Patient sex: M
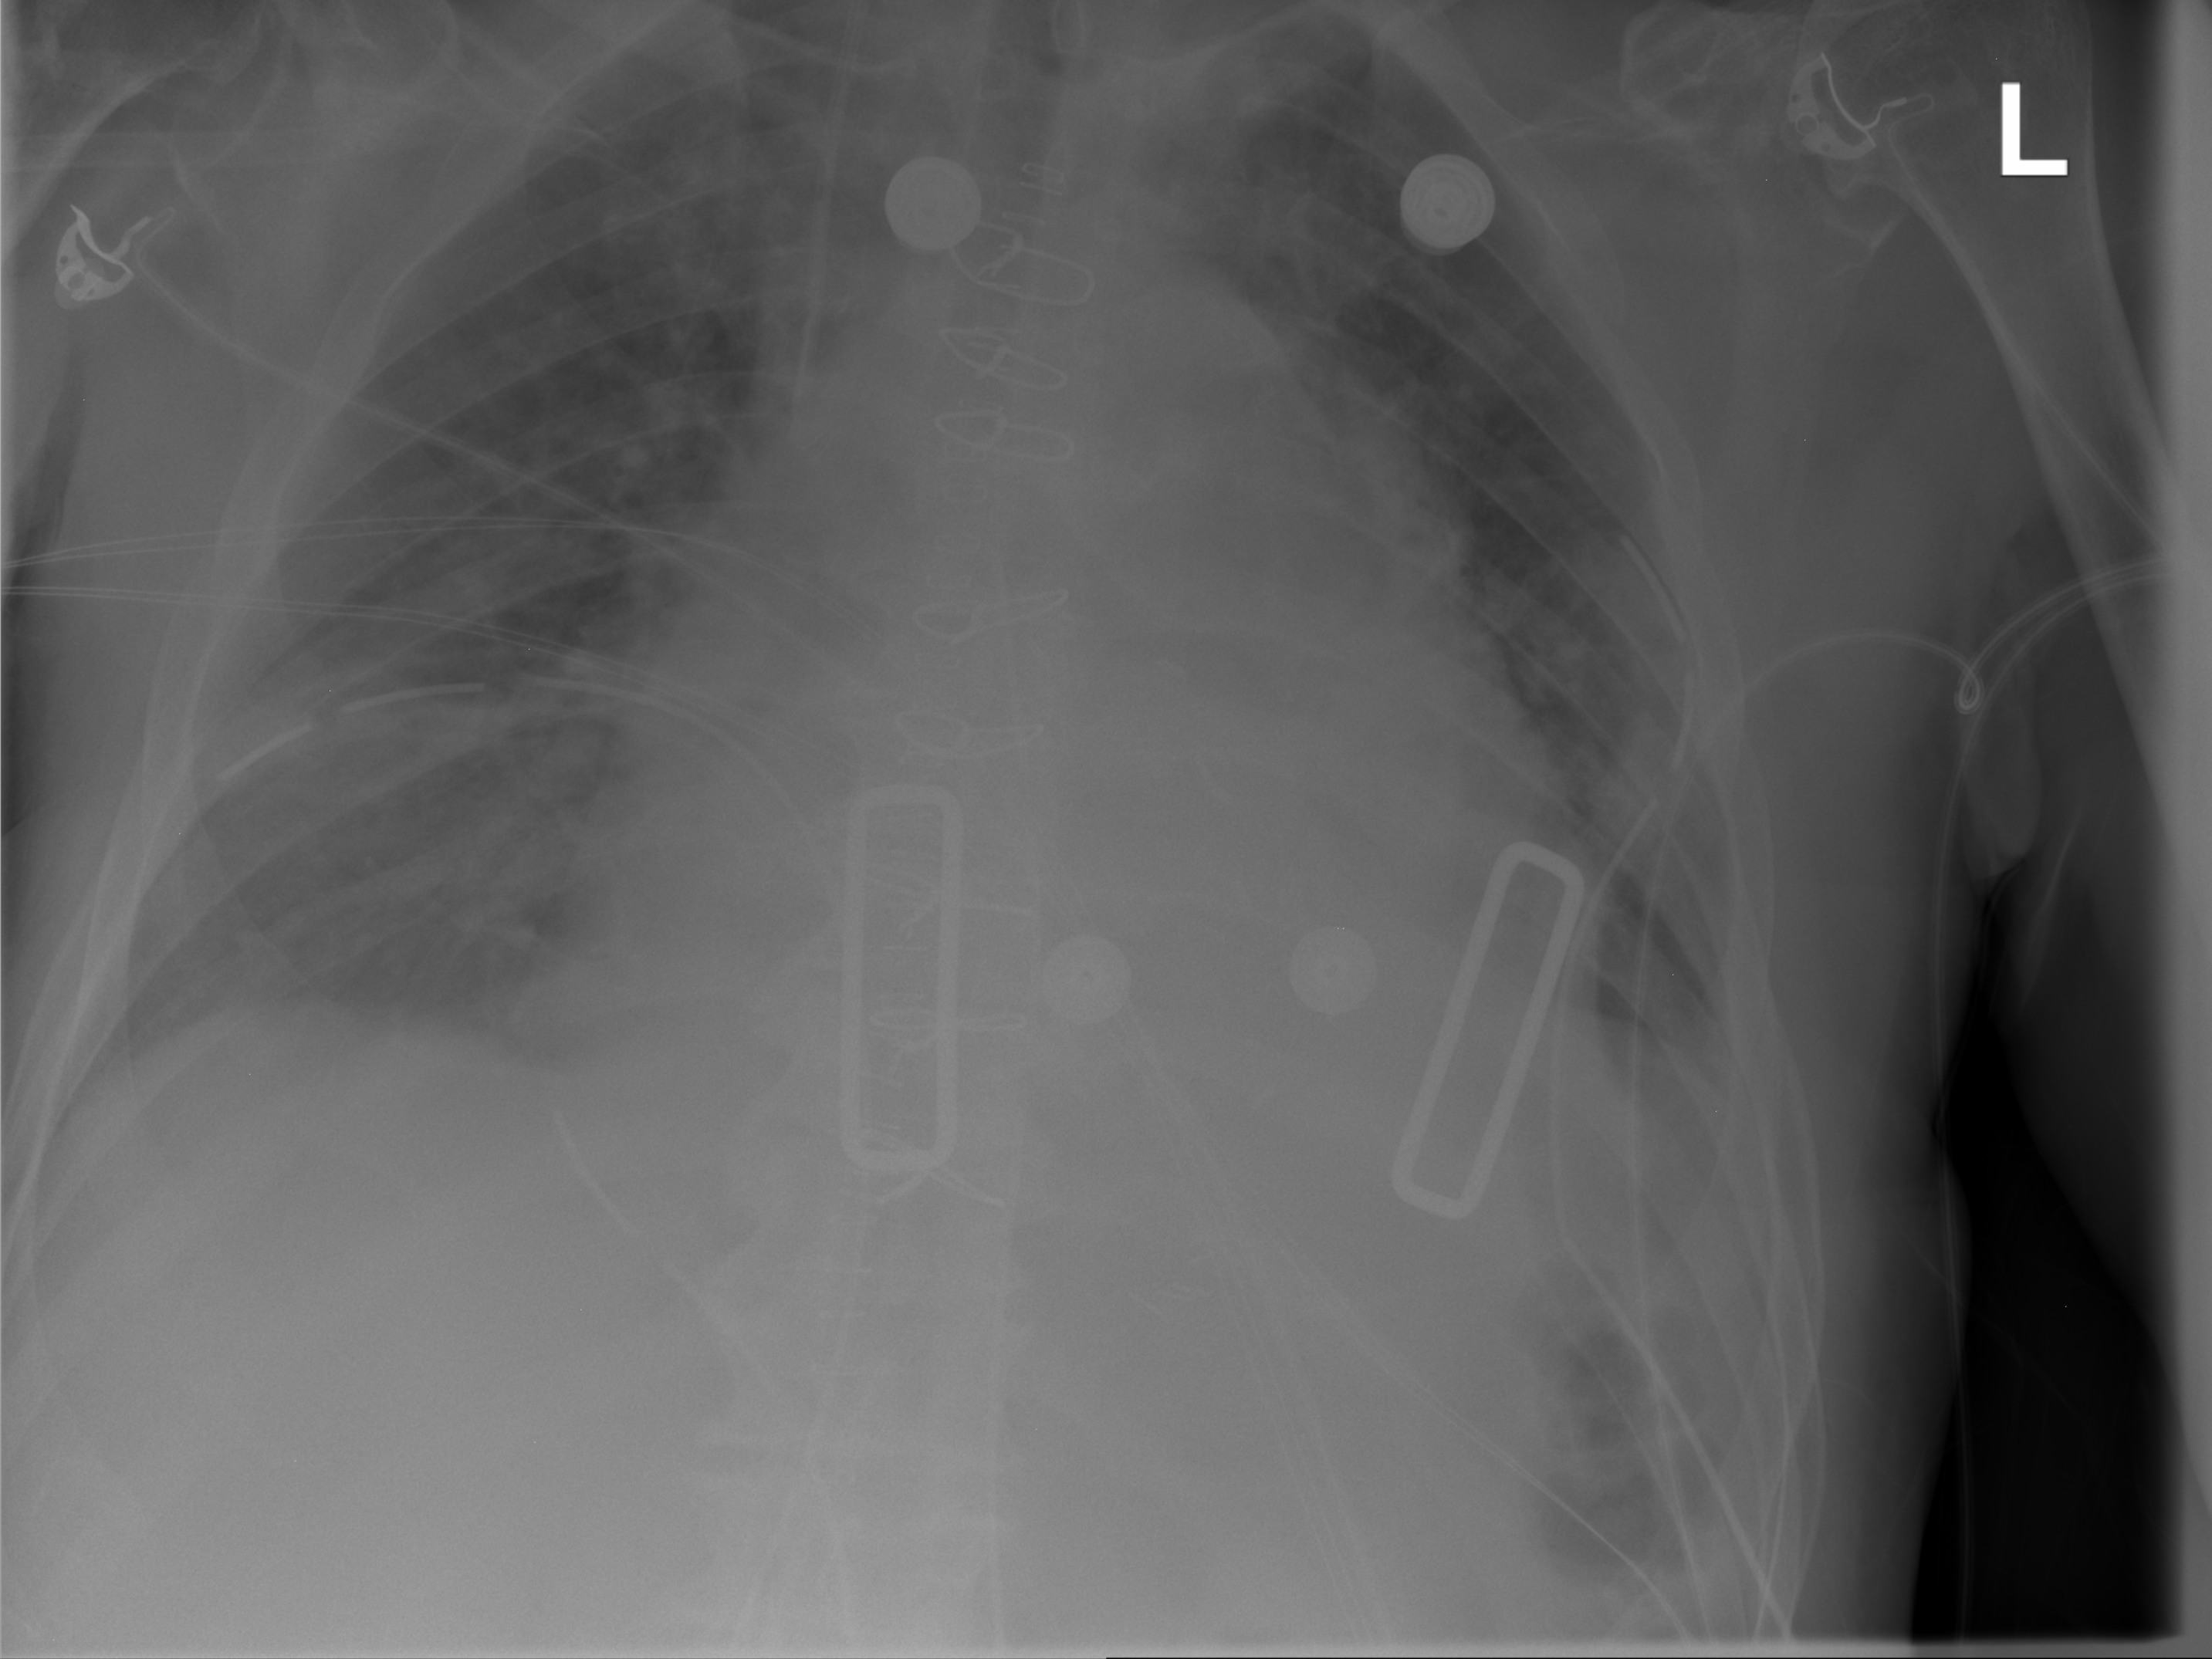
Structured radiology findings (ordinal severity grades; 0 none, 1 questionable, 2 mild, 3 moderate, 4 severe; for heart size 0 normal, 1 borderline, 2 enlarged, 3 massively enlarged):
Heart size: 2
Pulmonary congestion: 2
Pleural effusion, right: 0
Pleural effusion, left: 0
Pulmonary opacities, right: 0
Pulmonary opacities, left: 0
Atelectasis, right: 2
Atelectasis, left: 2